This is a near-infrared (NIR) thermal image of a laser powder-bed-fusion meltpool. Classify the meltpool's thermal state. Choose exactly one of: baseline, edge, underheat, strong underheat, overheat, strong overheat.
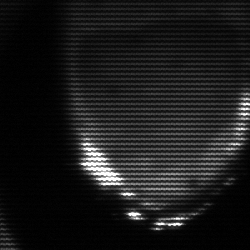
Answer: edge